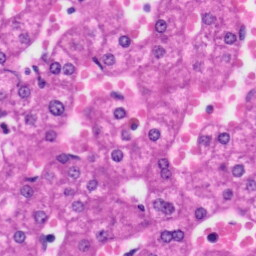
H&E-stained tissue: Liver